Question: So I made table in DB like this for my game's highscore system.

and I want to get total ROWs number. (at above table, I expect 11 as result)
So I write at .php like,
'''
$sql = "SELECT COUNT(*) FROM $table";
$result = mysql_query($sql) or Die('Query failed: ' . mysql_error());
$info = "";
while($found = mysql_fetch_array($result)){
$info = $found;
}
echo 'Count'.$info; exit;
'''
and in unity, I receive above echo text and to extract number,
'''
if (hs.text.Contains("Count"))
{
string result = Regex.Replace(hs.text, @"\D", "");
totalHighNum = Int32.Parse(result);
Debug.Log("total highscore num is " + result);
}
'''
But this does not work.
Printed echo text says, 'CountArray'
How should I revise? Thanks.
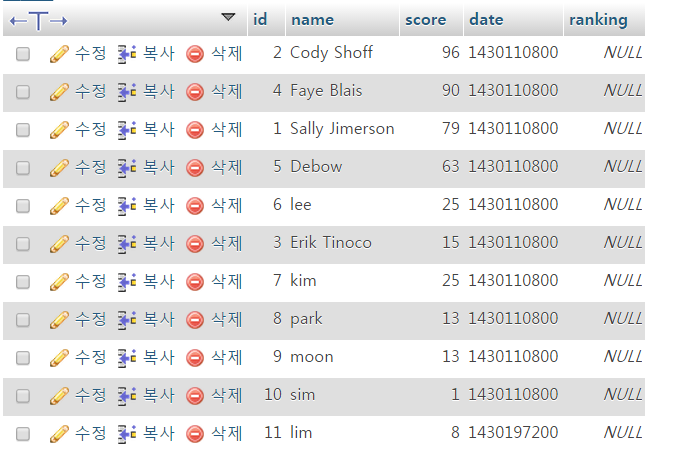
Answer: You must reference the actual column in your result:
'''
$sql = "SELECT COUNT(*) AS rowcount FROM $table";
$result = mysql_query($sql) or Die('Query failed: ' . mysql_error());
$info = "";
if ($found = mysql_fetch_array($result)) {
$info = $found['rowcount'];
}
echo 'Count'.$info;
exit;
'''
Also, don't use 'mysql' extension, it's deprecated, switch to 'mysqli'.